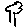
Label: tree